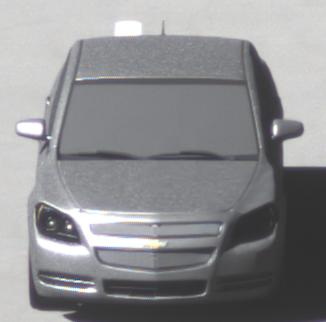
Make: Chevrolet
Model: Malibu 2.4
Detailed model: Malibu
Model produced from: 2012/07
Model produced until: 2014/08
Doors: 4
Color: white
Road condition: dry road
Daytime: midday
Contrast: high contrast